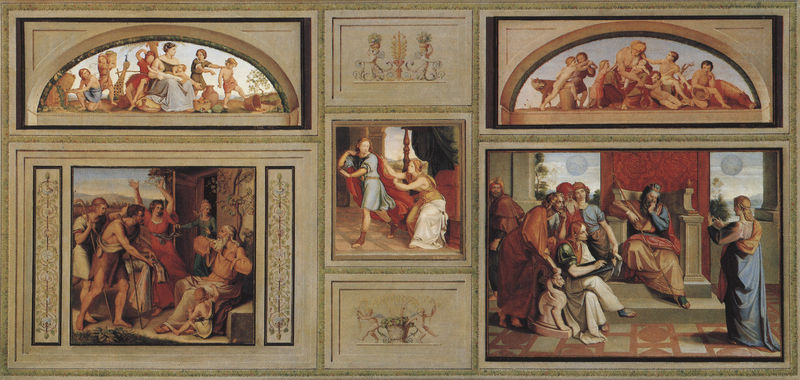
Titel: Fünf Wandbilder in der Casa Bartholdy in Rom
Künstler: Peter Cornelius
Standort: Berlin
Institution: Alte Nationalgalerie
Schlagwörter: baum, blau, gemälde, gott, himmel, kampf, mann, nackt, weiß, wolken, frauen, grün, landschaft, menschen, mädchen, ocker, sitzen, blume, blumen, braun, bunt, fenster, frau, grau, holz, kleider, marmor, mitte, männer, raum, schmuck, schwarz, zimmer, haus, hund, rot, tier, tiere, wolke, beige, malerei, muster, alt, bart, gericht, jung, wand, arm, arme, bibel, falten, geschichte, mensch, rahmen, stein, fünf, vorhang, öl, felder, gehen, kirche, boden, gewand, mantel, stoff, gewänder, kind, klassizismus, paar, vater, pflanzen, gotik, kinder, oval, rund, engel, putto, ranken, relief, farbig, bilder, liebe, rahmung, bogen, jungen, laufen, mauer, farbe, figuren, rundbogen, romantik, treppe, arch, arches, architecture, blue, church, king, könig, men, ornate, people, red, religious, soldiers, thron, throne, white, window, women, dress, figures, green, old, painting, robe, woman, yellow, detail, symmetrie, dekor, ornamente, wandgemälde, wandmalerei, bed, bett, pink, stuck, brown, floor, perspective, junge, nazarener, umriss, gruppen, flucht, bögen, antike, rechteck, religion, münchen, symmetrisch, fliesen, fliehen, herrscher, kachel, kacheln, beten, allegorie, mythologie, altar, halbkreis, halbrund, fries, sad, jesus, angels, classical, cloud, man, mythology, skin, sky, stone, tree, verfolgung, fresken, hills, orange, young, trees, child, planzen, tempel, kassetten, löwe, fresko, schreiber, register, gerahmt, putten, schwind, ornament, bote, klassik, tunika, reproduktion, hirten, color, allegorien, mother, myth, szenen, mythen, quadrat, ornamnet, cross, mittelteil, josef, joseph, herscher, children, betteln, happy, reading, germania, person, procession, grundfarben, heimkehr, nischen, deckenmalerei, wandvertäfelung, renaissance, wandgliederung, rectangle, square, urteil, supraporten, raffael, zyklus, god, vortrag, crucifix, thronen, part, moritz von schwind, schnorr, narrativ, fresco, jakob, mytologie, pharao, christian, biblische szenen, lünetten, täfelung, louvre, eingelassen, tan, salomo, bible, freko, saturn, bored, scenes, frieze, mural, bilde, halboval, philosopher, benjamin, pensive, tile, infant, engl, josephslegende, schnirr, wandabriss, beards, fünf bilder, bucket, 5 bilder, moth, panels, idealized, 5 einzelbilder, verzierrungen, joseff, ponder, piece, sphyinx, themes, shildren, verlorne sohn, chartuce, idealize